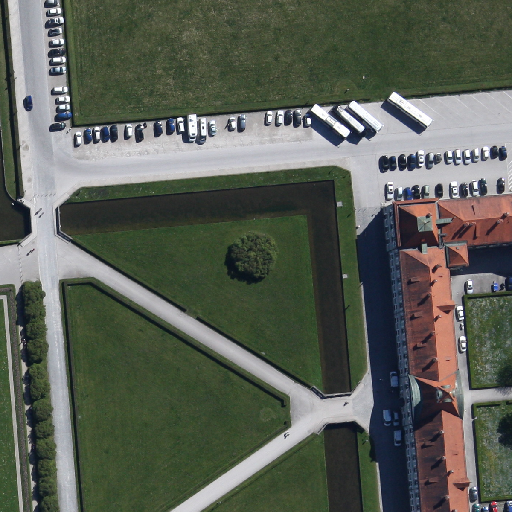
Referring expression: car in the parking area